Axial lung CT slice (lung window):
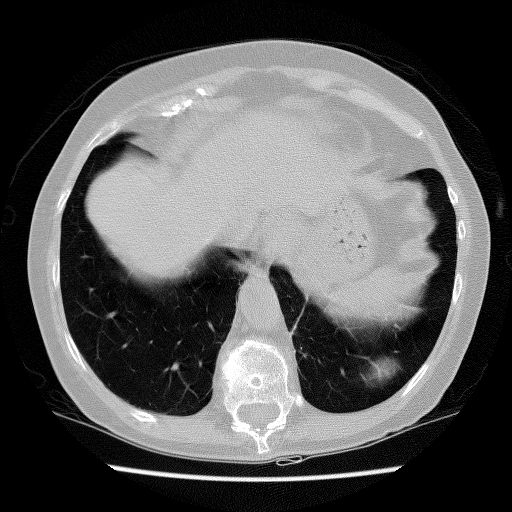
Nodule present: no